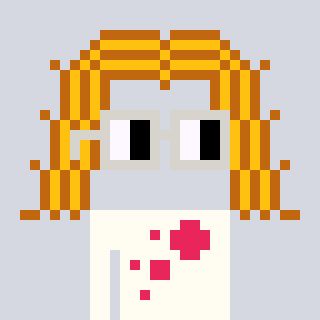
a pixel art character with square light gray glasses, a hair-shaped head and a grayscale-colored body on a cool background